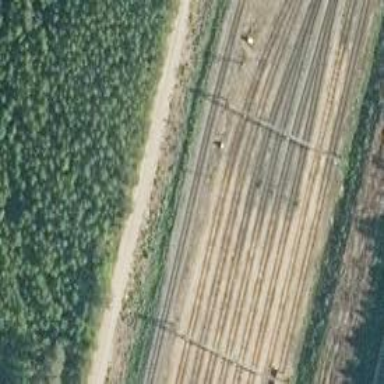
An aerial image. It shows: Railway signal.